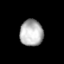
Tissue: lung
Cell type: Epithelial cells
Senescence score: 0.2151
Nuclear area (px): 597
Mean DAPI intensity: 180.338